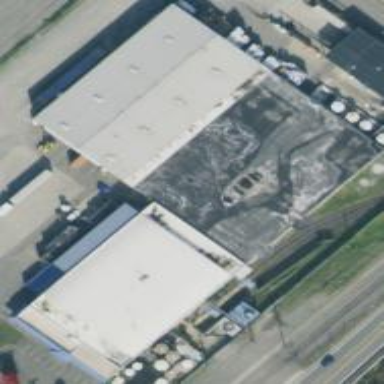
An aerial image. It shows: Industrial building.